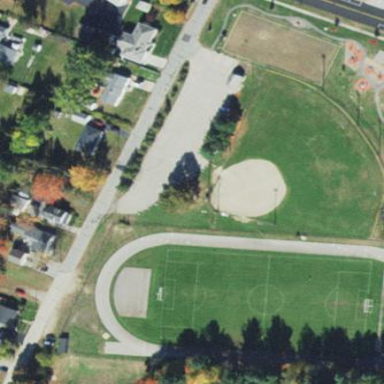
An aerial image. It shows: Baseball pitch for leisure land activities.